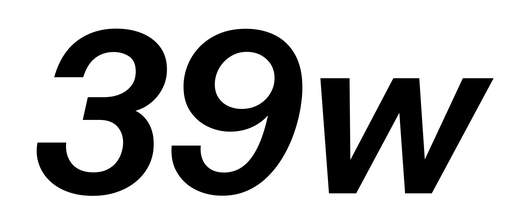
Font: InstrumentSans-Italic_SemiBold_Italic